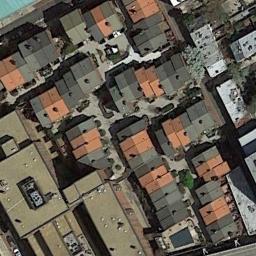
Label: dense_residential